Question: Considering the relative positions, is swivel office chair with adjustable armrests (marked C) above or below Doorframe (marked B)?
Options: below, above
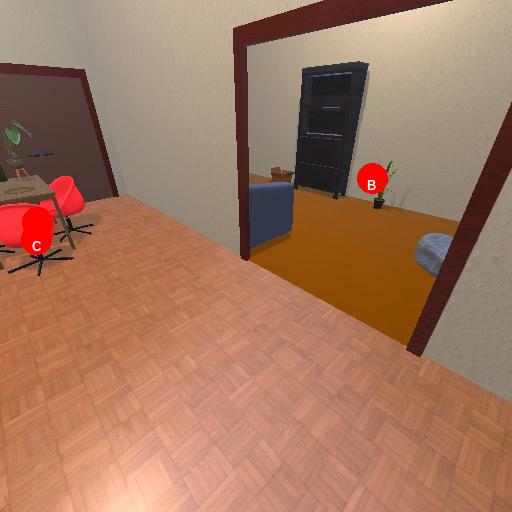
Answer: below